Question: How can I do this without the cursor:
'''
SET NOCOUNT ON;
DECLARE @VAR_A BIGINT, @VAR_B TINYINT;
DECLARE _CURSOR CURSOR FOR
SELECT A, B FROM MY_TABLE
OPEN _CURSOR
FETCH NEXT FROM _CURSOR
INTO @VAR_A, @VAR_B
WHILE @@FETCH_STATUS = 0
BEGIN
SELECT TOP 2 A, B, C, ROW_NUMBER() OVER (ORDER BY A DESC) AS ROW_NUM
INTO #TMP FROM MY_TABLE_2
WHERE A = @VAR_A AND X = 0 ORDER BY A DESC
IF ((SELECT COUNT(*) FROM #TMP) = 1) BEGIN
UPDATE MY_TABLE
SET Y = (SELECT B FROM #TMP WHERE ROW_NUM = 1)
WHERE A = @VAR_A
END ELSE IF (@VAR_B = 7) BEGIN
UPDATE MY_TABLE
SET Y = (SELECT B FROM #TMP WHERE ROW_NUM = 2),
Z = (SELECT C FROM #TMP WHERE ROW_NUM = 2)
WHERE A = @VAR_A
END ELSE BEGIN
UPDATE MY_TABLE
SET Y = (SELECT B FROM #TMP WHERE ROW_NUM = 2)
WHERE A = @VAR_A
END
DROP TABLE #TMP
FETCH NEXT FROM _CURSOR
INTO @VAR_A, @VAR_B
END
CLOSE _CURSOR;
DEALLOCATE _CURSOR;
'''
I have a PRODUCT table, this table has a status column, the last status of the product. I have another table, the PRODUCT_HISTORY, that have all information changed on product, including the older status. For each product, I need to get the last status and insert it on a new field on product table. Like this:

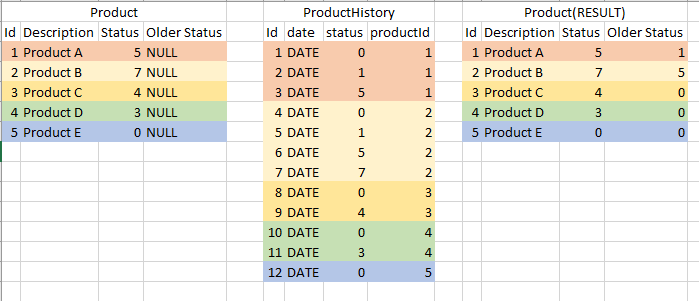
Answer: This should do the trick...
'''
IF OBJECT_ID('tempdb..#Product', 'U') IS NOT NULL
DROP TABLE #Product;
CREATE TABLE #Product (
Id INT NOT NULL PRIMARY KEY CLUSTERED,
[Description] VARCHAR(20) NOT NULL,
[Status] INT NOT NULL,
OlderStatus INT NULL
);
INSERT #Product (Id, [Description], [Status]) VALUES
(1, 'Product A', 5),
(2, 'Product B', 7),
(3, 'Product C', 4),
(4, 'Product D', 3),
(5, 'Product E', 0);
IF OBJECT_ID('tempdb..#ProductHistory', 'U') IS NOT NULL
DROP TABLE #ProductHistory;
CREATE TABLE #ProductHistory (
Id INT NOT NULL PRIMARY KEY CLUSTERED,
[Date] DATE NOT NULL,
Status INT NOT NULL,
ProductId INT NOT NULL
);
INSERT #ProductHistory (Id, [Date], [Status], ProductId) VALUES
(1, '2017-01-01', 0, 1),
(2, '2017-01-02', 1, 1),
(3, '2017-01-03', 5, 1),
(4, '2017-01-04', 0, 2),
(5, '2017-01-05', 1, 2),
(6, '2017-01-06', 5, 2),
(7, '2017-01-07', 7, 2),
(8, '2017-01-08', 0, 3),
(9, '2017-01-09', 4, 3),
(10, '2017-01-10', 0, 4),
(11, '2017-01-11', 3, 4),
(12, '2017-01-12', 0, 5);
--===================================================
-- the actual solution...
WITH
cte_PH AS (
SELECT
ph.Id, ph.Date, ph.Status, ph.ProductId,
RN = ROW_NUMBER() OVER (PARTITION BY ph.ProductId ORDER BY ph.Date DESC)
FROM
#ProductHistory ph
)
UPDATE p SET
p.OlderStatus = ISNULL(ph.Status, 0)
FROM
#Product p
LEFT JOIN cte_PH ph
ON p.id = ph.ProductId
AND ph.RN = 2;
----------------------------------------
SELECT * FROM #Product p;
'''
Results...
'''
Id Description Status OlderStatus
----------- -------------------- ----------- -----------
1 Product A 5 1
2 Product B 7 5
3 Product C 4 0
4 Product D 3 0
5 Product E 0 0
'''